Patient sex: M
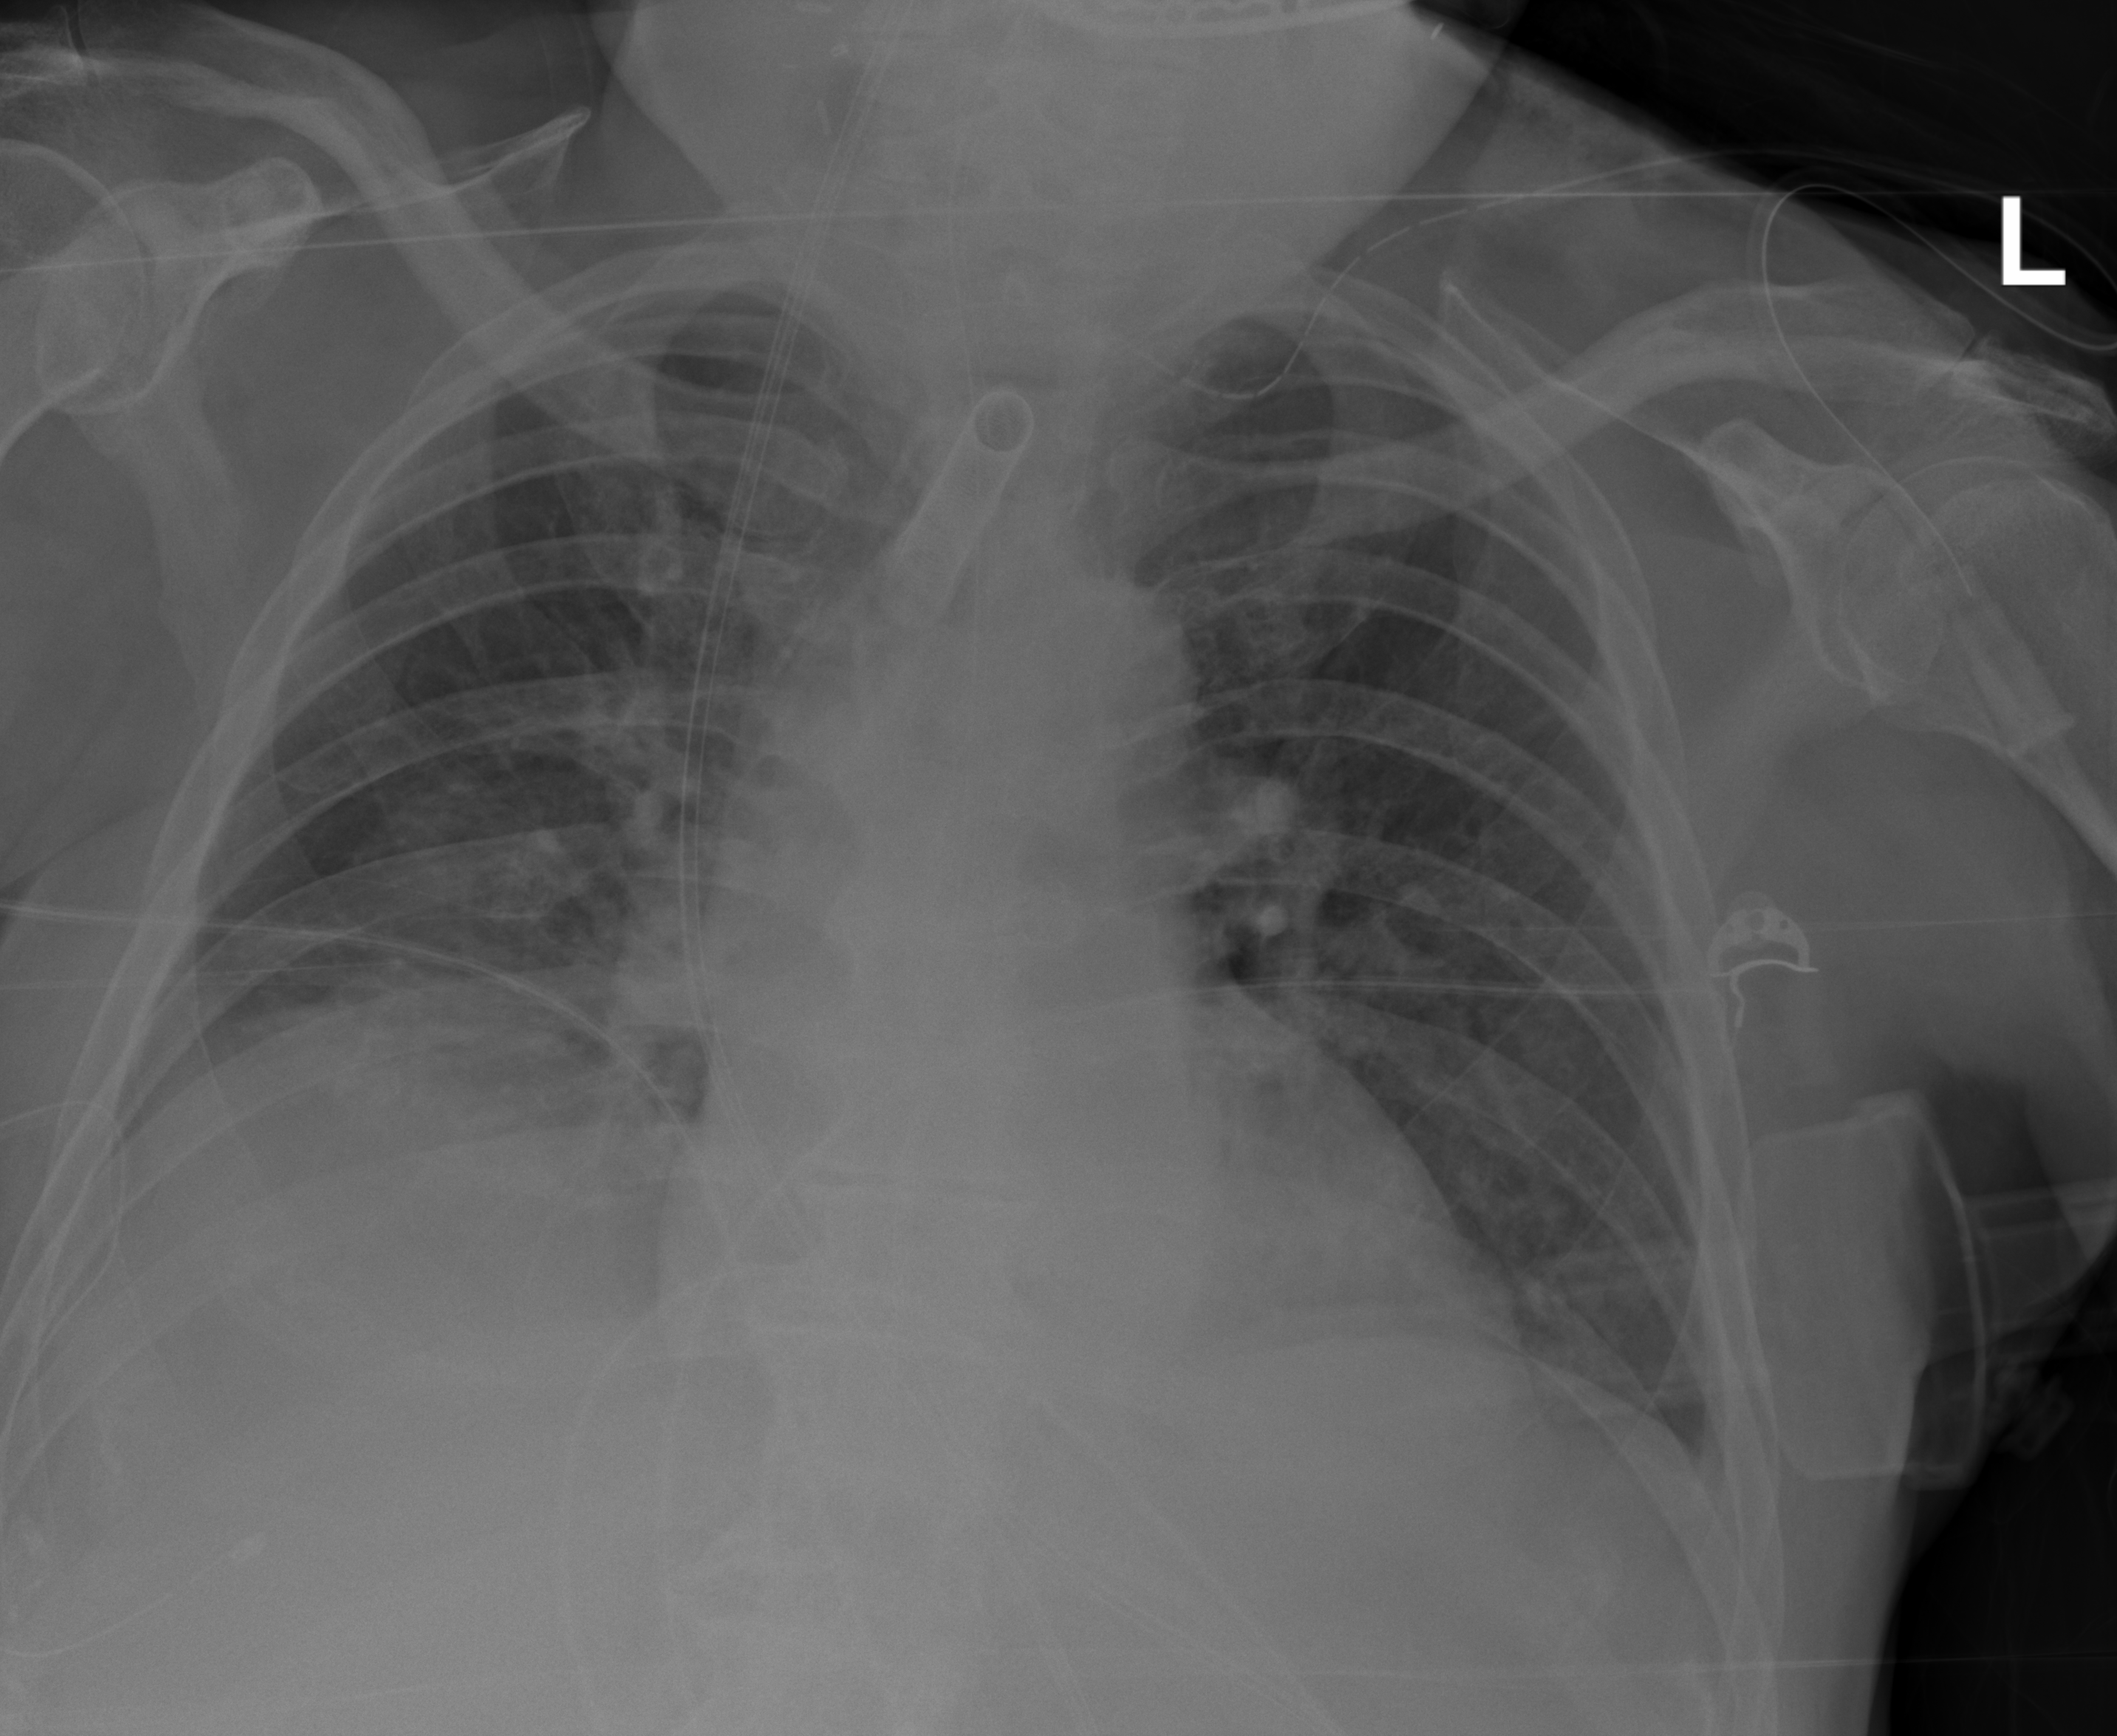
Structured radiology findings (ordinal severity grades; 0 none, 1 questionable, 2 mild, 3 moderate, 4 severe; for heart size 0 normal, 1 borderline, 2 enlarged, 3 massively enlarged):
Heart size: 0
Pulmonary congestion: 0
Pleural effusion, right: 1
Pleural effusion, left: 2
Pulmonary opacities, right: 0
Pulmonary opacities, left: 0
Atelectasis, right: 2
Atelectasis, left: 0